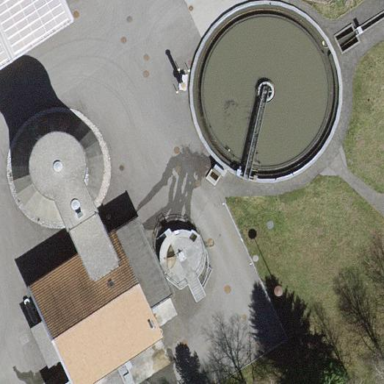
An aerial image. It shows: Wastewater plant located near reservoir.